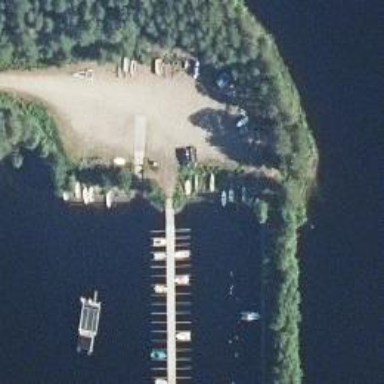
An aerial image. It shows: Slipway on leisure land.